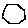
Label: hexagon